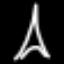
Label: The Eiffel Tower